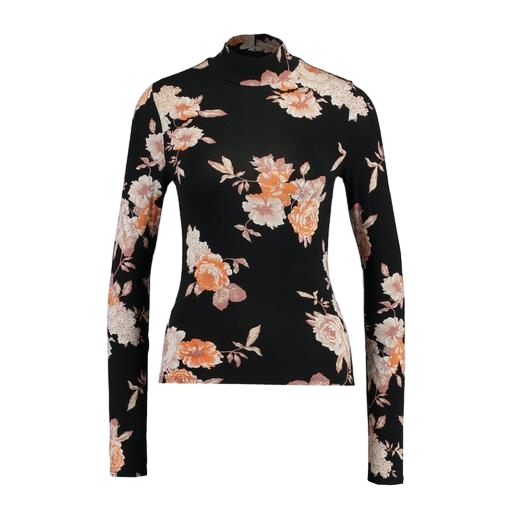
black petite printed mock-neck top only macy, black floral print crop long-sleeve tee, multicolor vero moda rust high neck blouse, white background